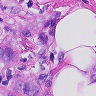
Metastatic tissue present: yes